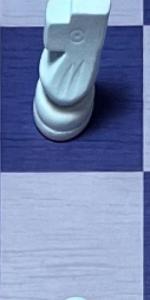
Label: Empty